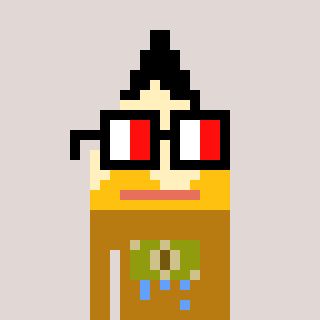
a pixel art character with square glasses with black frames and red eyes, a pencil-shaped head and a gold-colored body on a warm background